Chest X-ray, AP view. Patient: 46 years old, sex F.
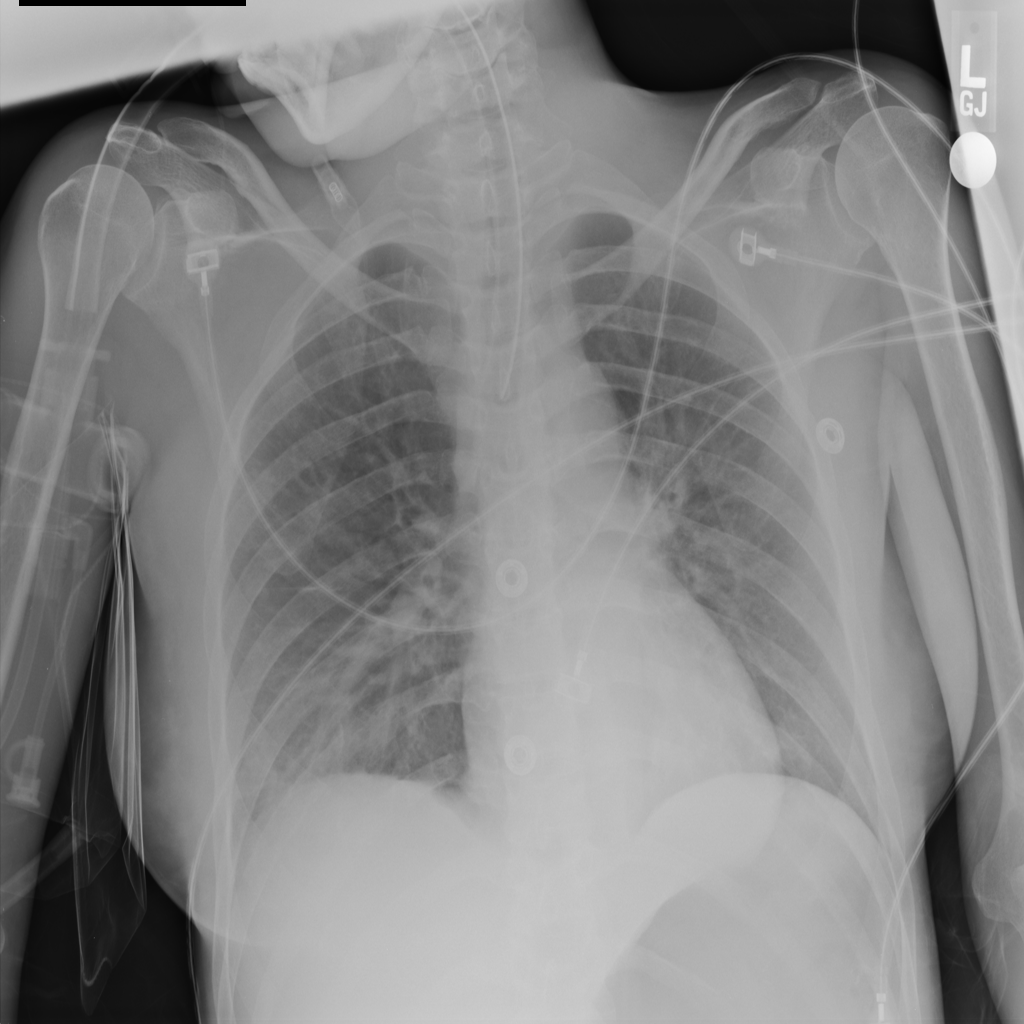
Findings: No Finding